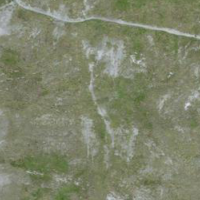
EUNIS habitat code: 26
Species observed at this site:
Dryas octopetala
Leontopodium nivale
Helianthemum alpestre